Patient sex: F
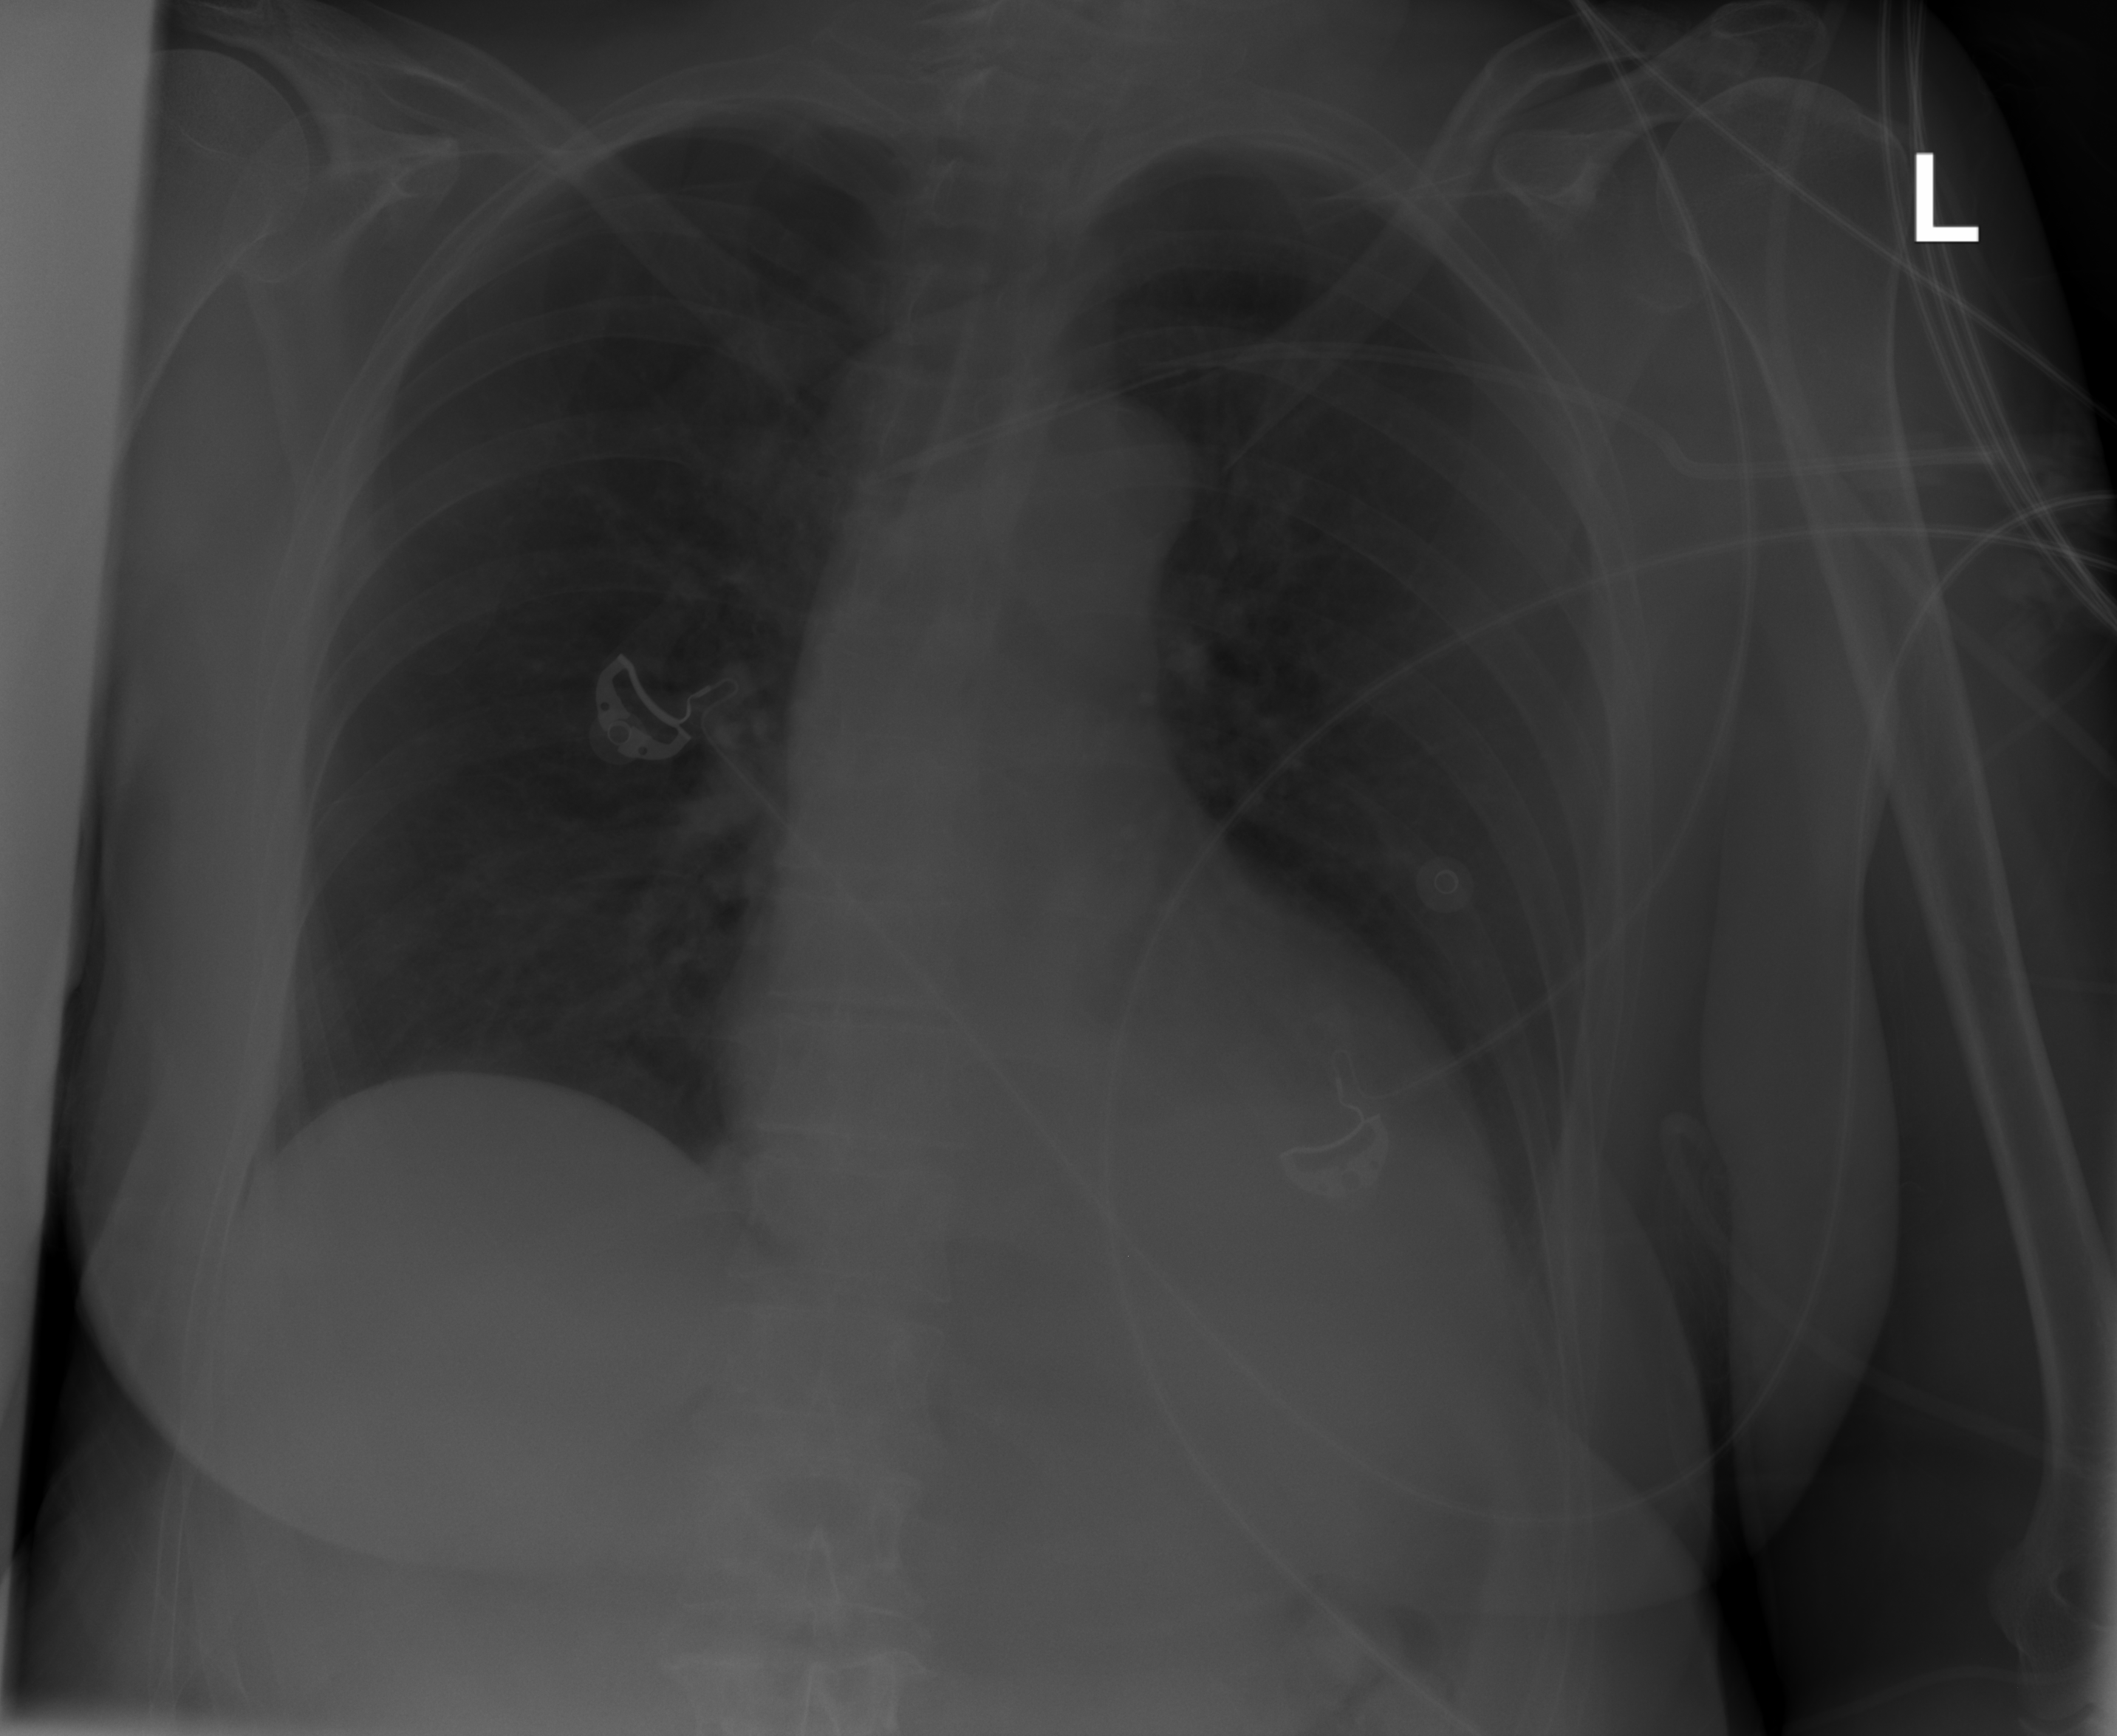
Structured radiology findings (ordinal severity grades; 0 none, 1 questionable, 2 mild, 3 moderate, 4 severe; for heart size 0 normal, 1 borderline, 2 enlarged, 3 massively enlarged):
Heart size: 0
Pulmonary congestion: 0
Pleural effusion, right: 0
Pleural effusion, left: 2
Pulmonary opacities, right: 0
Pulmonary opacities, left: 0
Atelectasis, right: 0
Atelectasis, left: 2